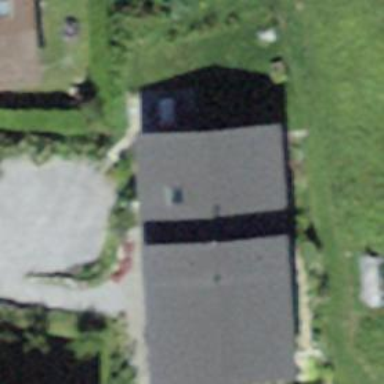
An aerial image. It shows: Simple and straightforward house.